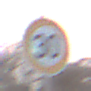
Verkehrszeichen: Geschwindigkeit30
Umgebung: Outdoor, Nature
Tageszeit: SunriseSunset
Wetter: Clear
Licht: Natural
Jahreszeit: NotSpecified
Kontrast: LowContrast